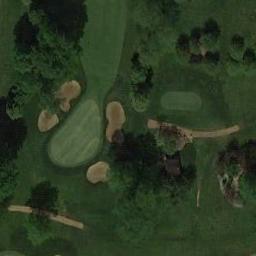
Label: golf_course